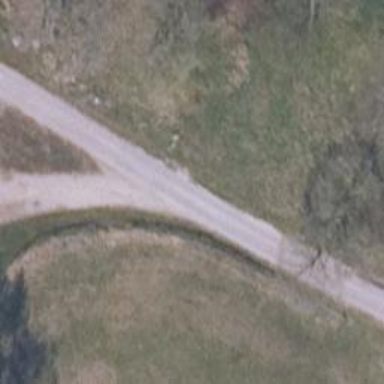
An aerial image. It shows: Unclassified road with concrete plates surface.